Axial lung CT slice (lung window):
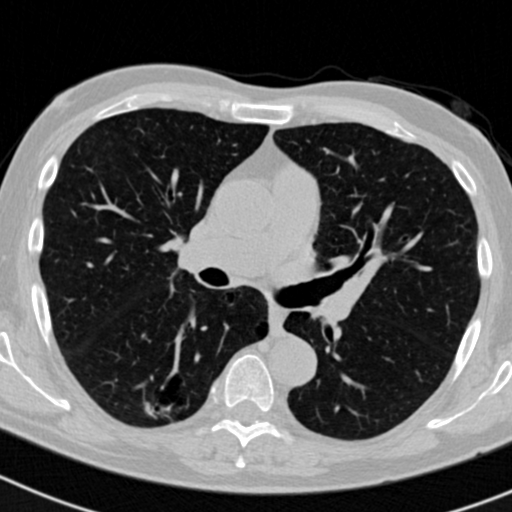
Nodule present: yes
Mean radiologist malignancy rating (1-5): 4.333